Aerial crown-view tile of a tropical tree (Barro Colorado Island, Panama), acquired 20250715:
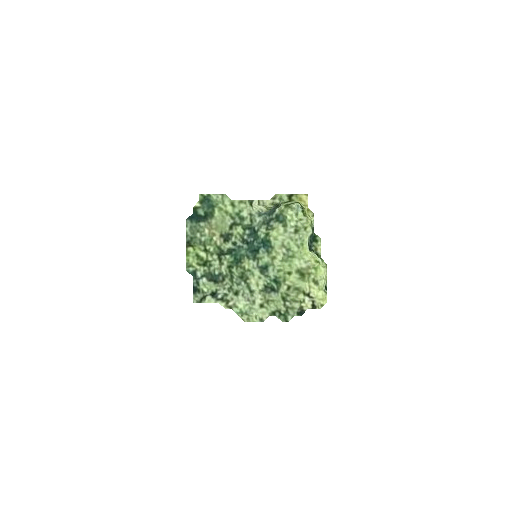
Species: Hieronyma alchorneoides
GBIF accepted scientific name: Hieronyma alchorneoides
Crown area: 21.898 m²